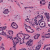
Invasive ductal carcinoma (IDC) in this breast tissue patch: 1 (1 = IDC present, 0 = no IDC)